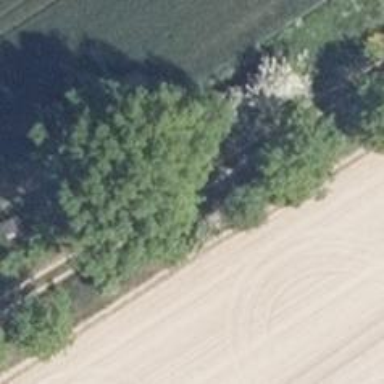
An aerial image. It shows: Beautiful tree in nature.